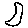
Label: moon